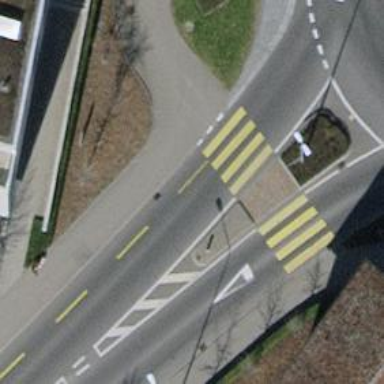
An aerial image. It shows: Marked zebra crossing with island.